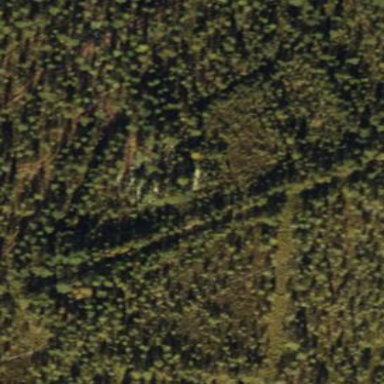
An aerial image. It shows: Forest area.